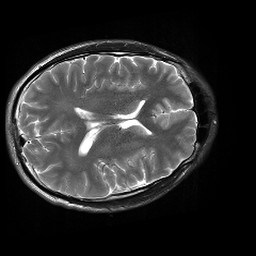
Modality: T2w
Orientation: axial
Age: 27
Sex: male
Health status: healthy
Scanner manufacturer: siemens
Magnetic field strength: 3 T
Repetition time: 4.01 s
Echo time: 0.116 s